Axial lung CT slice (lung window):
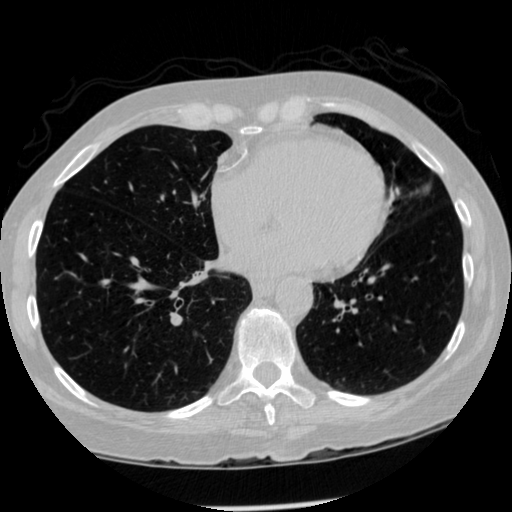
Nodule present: no